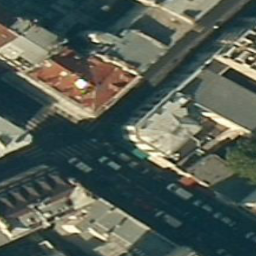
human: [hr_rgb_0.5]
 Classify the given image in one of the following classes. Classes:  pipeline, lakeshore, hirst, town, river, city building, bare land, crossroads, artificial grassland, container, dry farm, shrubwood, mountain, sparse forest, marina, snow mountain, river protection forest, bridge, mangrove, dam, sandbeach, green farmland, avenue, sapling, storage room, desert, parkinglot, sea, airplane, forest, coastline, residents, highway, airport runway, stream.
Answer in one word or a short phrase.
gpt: city building